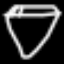
Label: diamond